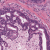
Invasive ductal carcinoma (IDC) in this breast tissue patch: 0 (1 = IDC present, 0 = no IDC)